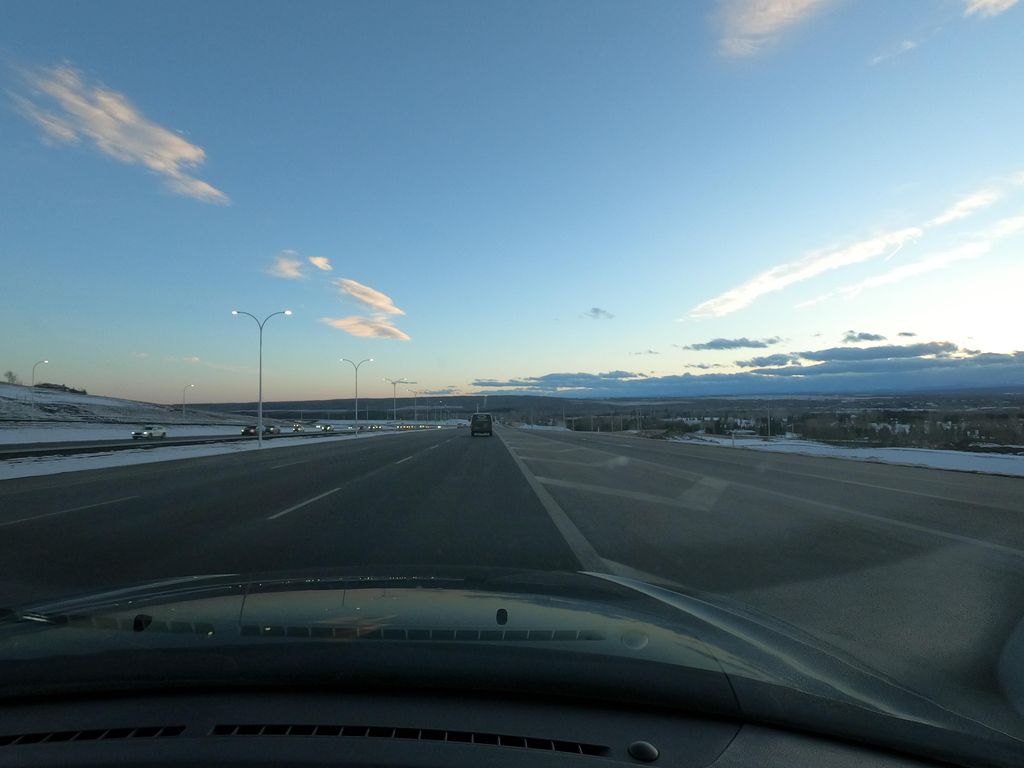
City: calgary